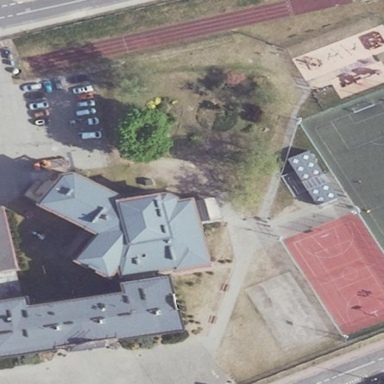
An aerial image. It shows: School premises.